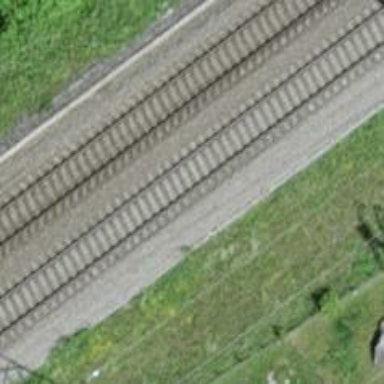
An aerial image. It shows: Railway track with contact line for electrification.